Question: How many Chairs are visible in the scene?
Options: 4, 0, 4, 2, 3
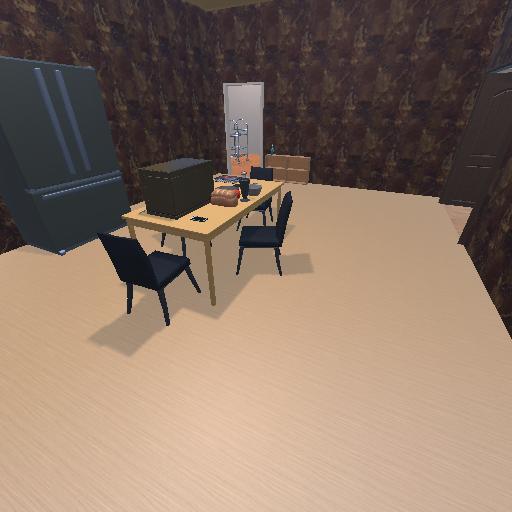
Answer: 4